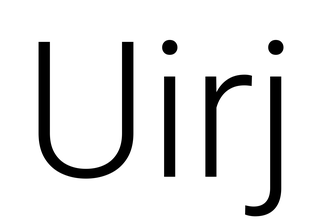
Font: Roboto_Light